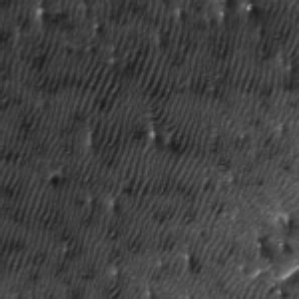
Label: frost